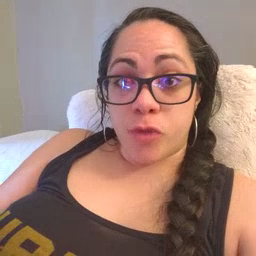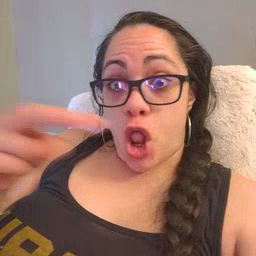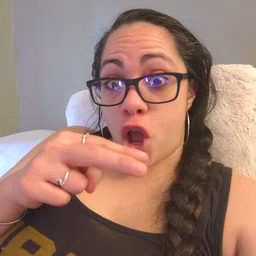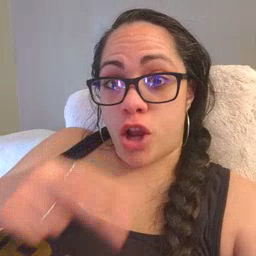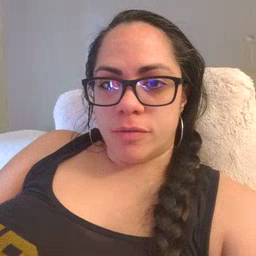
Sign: look